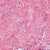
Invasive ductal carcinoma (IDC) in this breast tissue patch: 0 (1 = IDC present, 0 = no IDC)